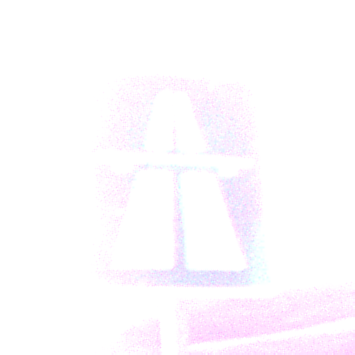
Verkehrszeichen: Autobahn
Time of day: Dawn
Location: Outdoor (Nature)
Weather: PartlyCloudy
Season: NotSpecified
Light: Natural